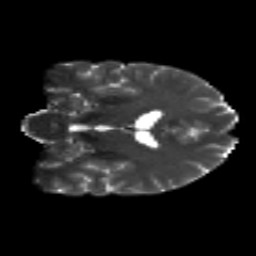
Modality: T2w
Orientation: coronal
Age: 34
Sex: male
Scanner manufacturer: siemens
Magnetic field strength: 3 T
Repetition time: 8.8 s
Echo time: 0.085 s